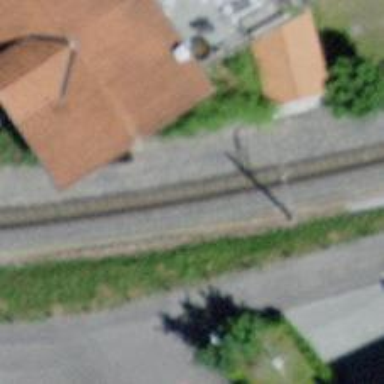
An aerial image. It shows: Narrow-gauge railway with electrified contact line.